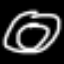
Label: donut